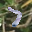
Label: 7